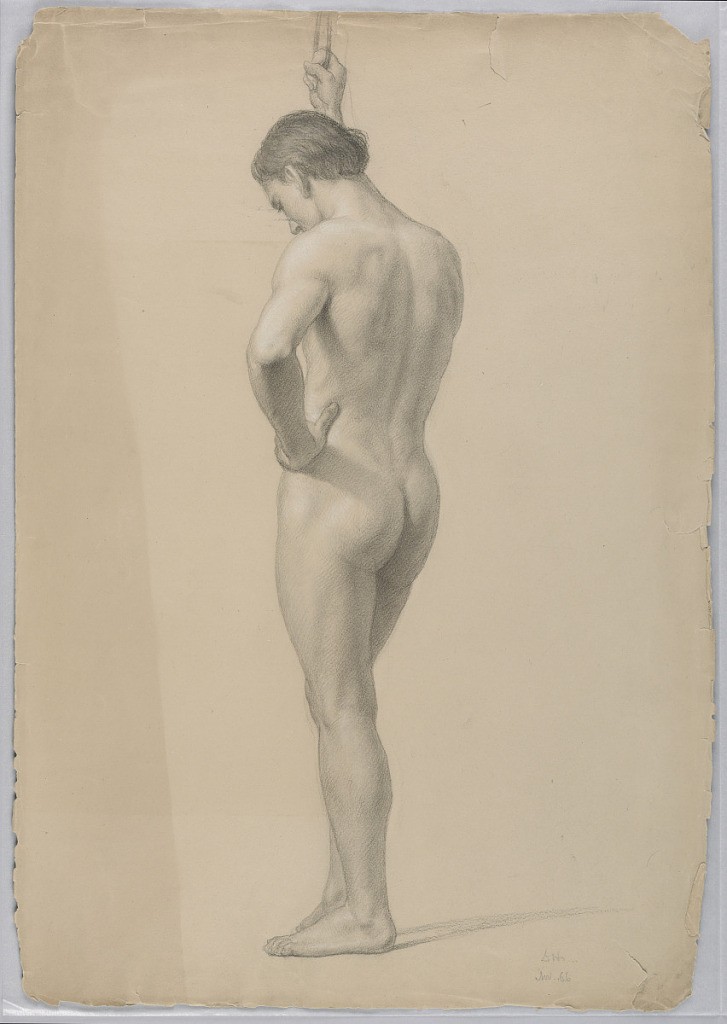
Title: Standing Male Nude
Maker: Daniel Huntington, American, 1816–1906
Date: November 1866
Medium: Black and white chalk on tan wove paper
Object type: Drawing
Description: Nude male figure seen from behind, standing, facing left, with right arm on staff and left hand on hip.